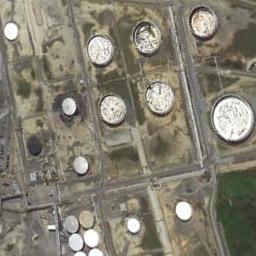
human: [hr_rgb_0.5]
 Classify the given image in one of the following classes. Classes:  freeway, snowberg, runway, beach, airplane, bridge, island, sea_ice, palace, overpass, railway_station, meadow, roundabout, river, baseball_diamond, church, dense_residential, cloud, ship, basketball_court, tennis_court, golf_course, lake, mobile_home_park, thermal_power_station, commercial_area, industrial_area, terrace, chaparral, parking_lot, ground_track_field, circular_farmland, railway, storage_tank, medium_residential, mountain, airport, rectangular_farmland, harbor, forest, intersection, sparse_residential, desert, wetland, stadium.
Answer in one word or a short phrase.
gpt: storage_tank